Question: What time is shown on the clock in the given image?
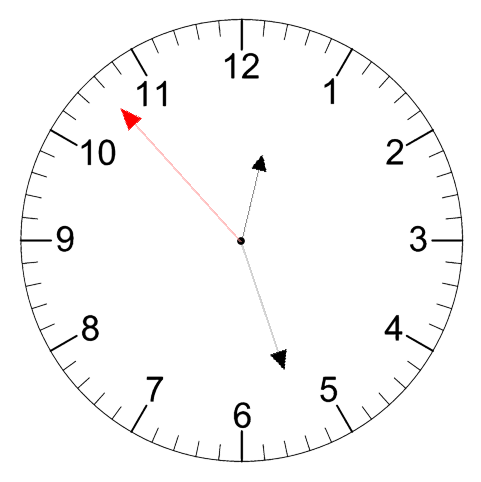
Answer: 12:26:53